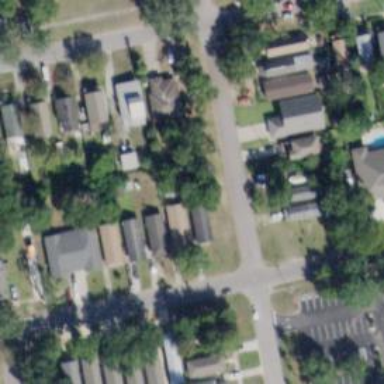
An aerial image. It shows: This residential area consists of single-family homes.